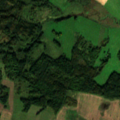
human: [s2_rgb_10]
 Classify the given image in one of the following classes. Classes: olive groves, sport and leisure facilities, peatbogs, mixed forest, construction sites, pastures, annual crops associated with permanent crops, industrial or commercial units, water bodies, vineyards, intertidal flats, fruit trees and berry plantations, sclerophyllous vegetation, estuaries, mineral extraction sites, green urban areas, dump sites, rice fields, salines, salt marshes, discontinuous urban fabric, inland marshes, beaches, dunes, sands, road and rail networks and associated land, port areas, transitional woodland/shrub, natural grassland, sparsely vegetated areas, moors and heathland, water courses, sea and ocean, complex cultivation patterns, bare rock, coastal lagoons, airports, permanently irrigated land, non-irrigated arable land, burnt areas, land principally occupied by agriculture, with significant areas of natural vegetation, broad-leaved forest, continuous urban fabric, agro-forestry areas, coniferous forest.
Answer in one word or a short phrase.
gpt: non-irrigated arable land, land principally occupied by agriculture, with significant areas of natural vegetation, broad-leaved forest, mixed forest